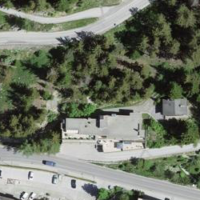
EUNIS habitat code: 54
Species observed at this site:
Melanargia galathea